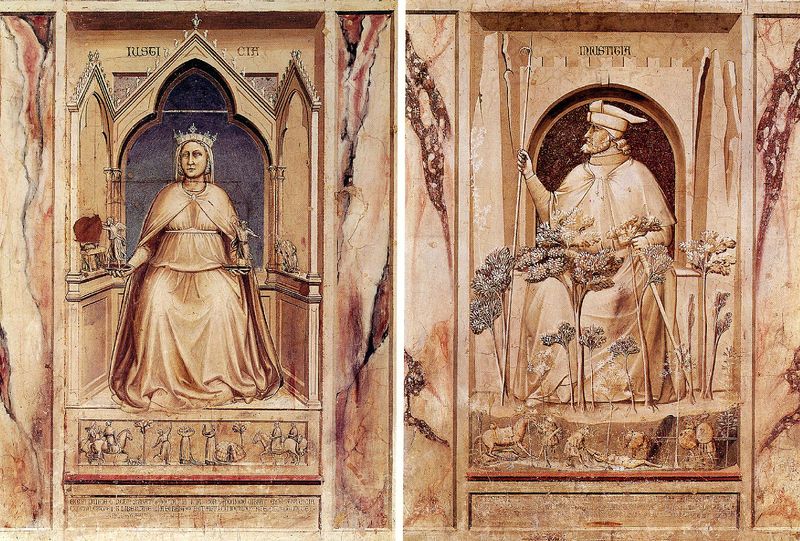
Titel: Iustitia und Iniustitia in der Arena-Kapelle in Padua
Künstler: Giotto di Bondone
Standort: Padua, Arenakapelle (EU - I - Venetien)
Schlagwörter: umhang, bäume, hut, schleier, gold, adel, pflanzen, krone, pferd, relief, stab, figuren, thron, buchseite, königin, weise, zweigeteilt, herscherpaar